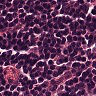
Metastatic tissue present: no